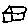
Label: house